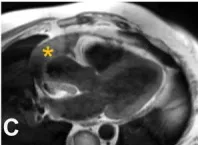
Cine cardiac magnetic resonance imaging. (C-D) T1- and T2-weighted imaging showing isointensity on T1 and hyperintensity on T2.
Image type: radiology (mri)